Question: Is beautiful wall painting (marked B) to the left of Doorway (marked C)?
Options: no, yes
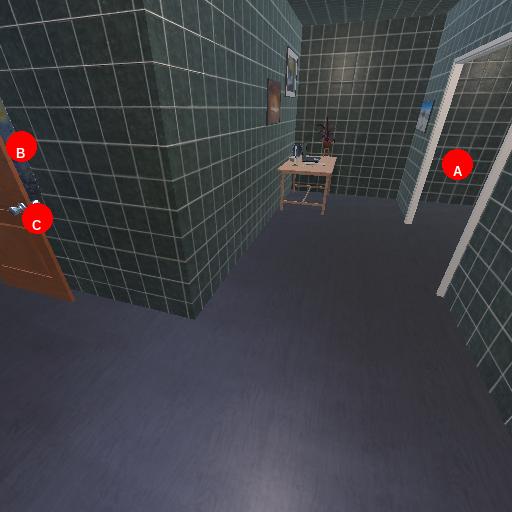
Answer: no